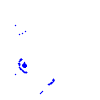
Particle: pion